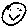
Label: smiley face